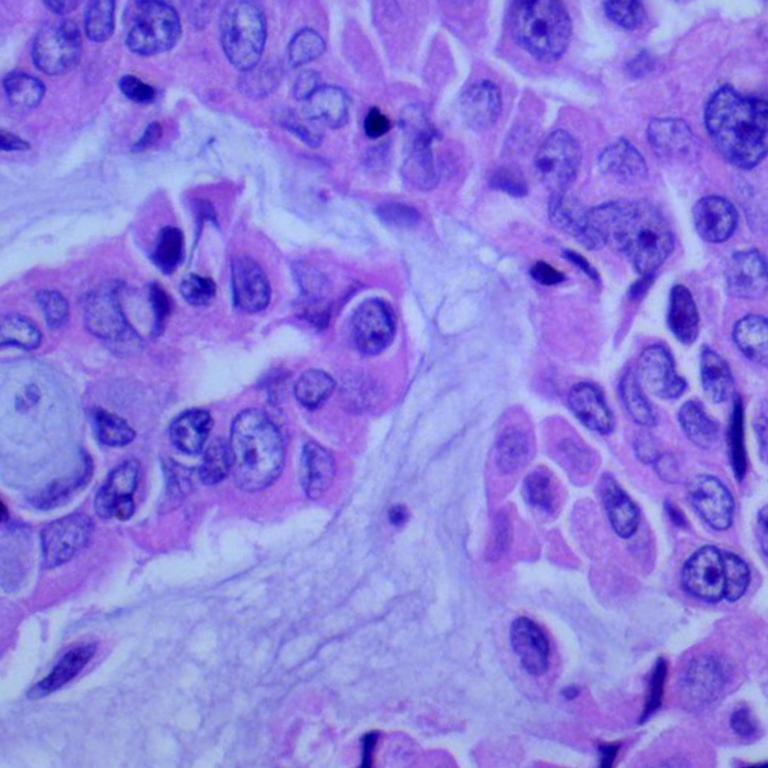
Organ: lung
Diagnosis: adenocarcinomas